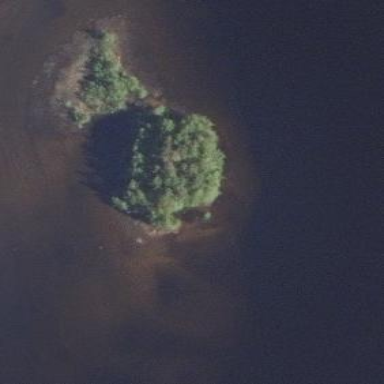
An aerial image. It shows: Islet.